Interaction volume radius: 5 \u00c5
Interaction volume height: 15 \u00c5
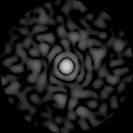
Disorder parameter: 0.833